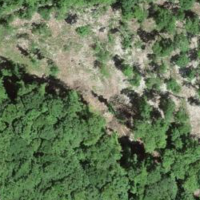
EUNIS habitat code: 41
Species observed at this site:
Lathyrus vernus
Laserpitium latifolium
Coccothraustes coccothraustes
Euphorbia cyparissias
Accipiter gentilis
Strix aluco
Pyrrhula pyrrhula